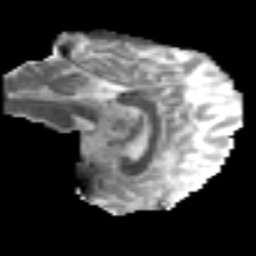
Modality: MD
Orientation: sagittal
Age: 36
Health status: ill
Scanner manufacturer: philips
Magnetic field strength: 3 T
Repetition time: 9 s
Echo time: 0.127 s